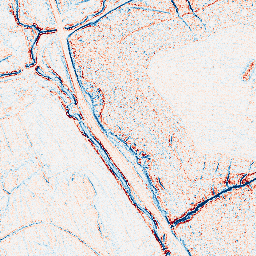
Category: edge_preserving
Decomposition family: anisotropic_diffusion
Decomposition parameters: iterations: 5
kappa: 30
gamma: 0.05
Upsampling method: sinc_hamming
Upsampling parameters: scale: 4
kernel_size: 8
Upsampling scale: 4